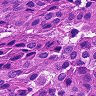
Metastatic tissue present: yes